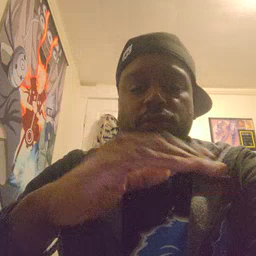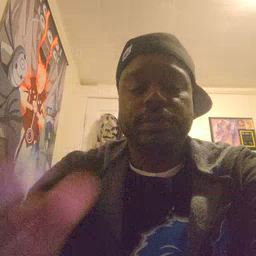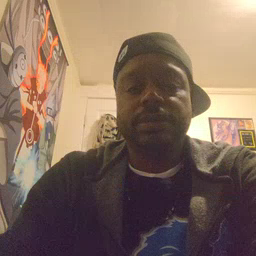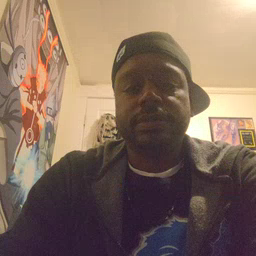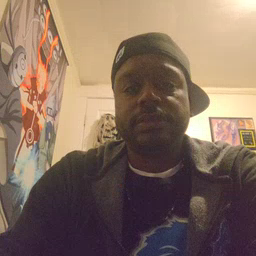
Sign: on